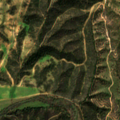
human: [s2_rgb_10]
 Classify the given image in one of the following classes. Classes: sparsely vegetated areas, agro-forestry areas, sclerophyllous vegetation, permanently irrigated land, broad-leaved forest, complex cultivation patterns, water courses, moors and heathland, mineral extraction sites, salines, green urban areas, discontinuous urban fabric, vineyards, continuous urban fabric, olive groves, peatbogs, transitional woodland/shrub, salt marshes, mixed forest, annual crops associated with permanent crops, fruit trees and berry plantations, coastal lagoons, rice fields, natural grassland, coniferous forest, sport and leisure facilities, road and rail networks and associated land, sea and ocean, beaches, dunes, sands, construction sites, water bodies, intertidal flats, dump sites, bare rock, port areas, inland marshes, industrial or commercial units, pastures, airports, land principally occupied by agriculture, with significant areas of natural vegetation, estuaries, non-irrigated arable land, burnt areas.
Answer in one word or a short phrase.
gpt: non-irrigated arable land, transitional woodland/shrub